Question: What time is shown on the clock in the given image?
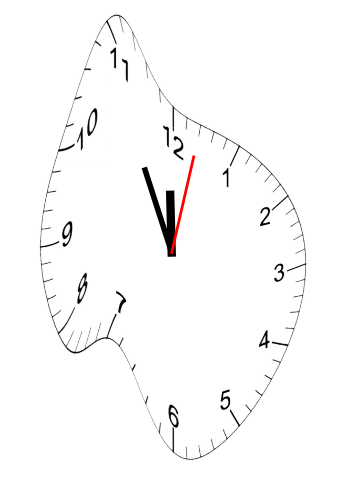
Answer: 11:55:02